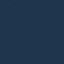
Label: SeaLake